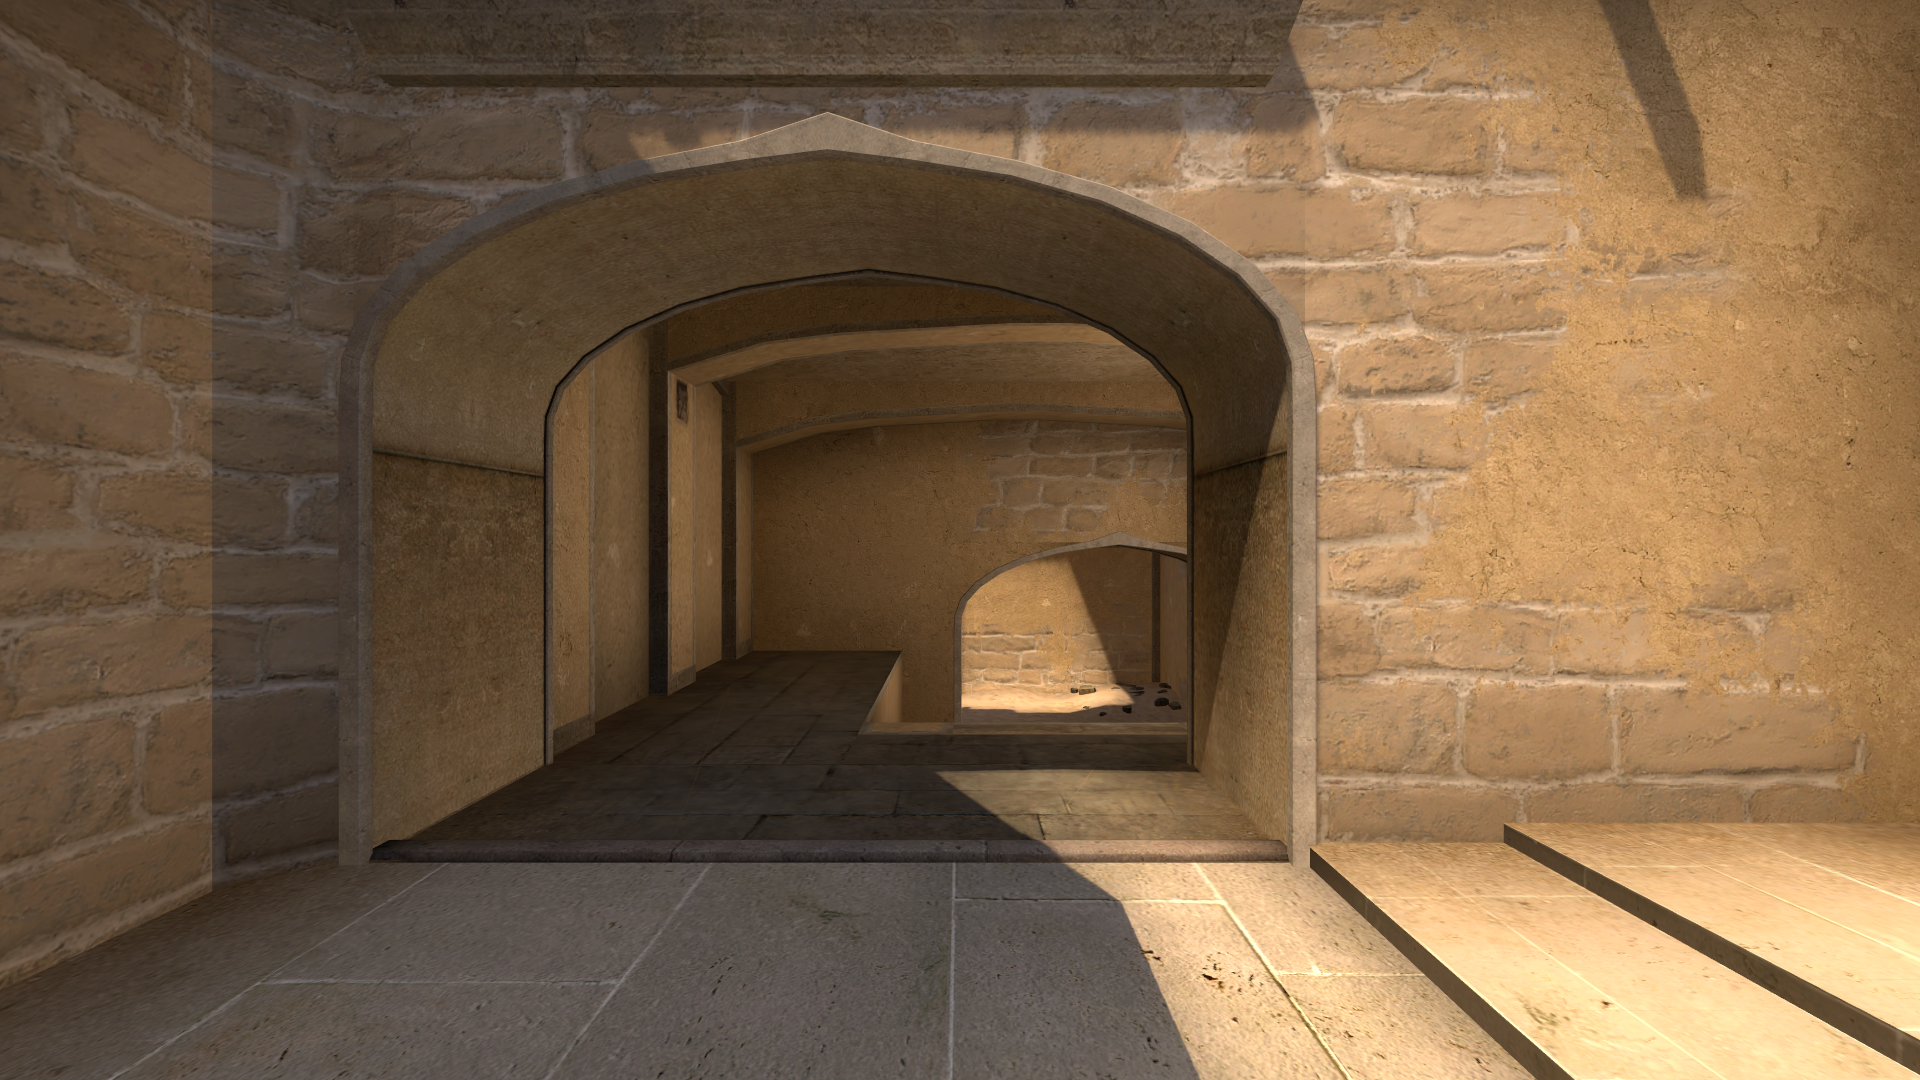
Map: de_mirage